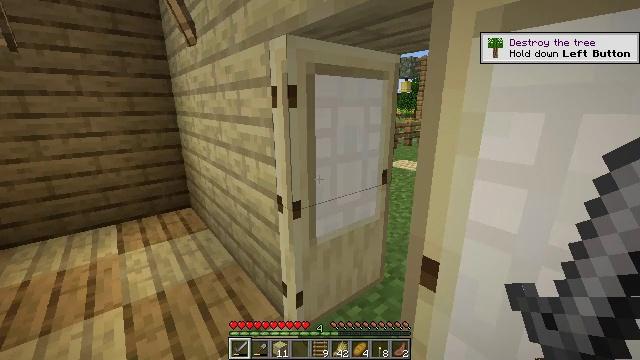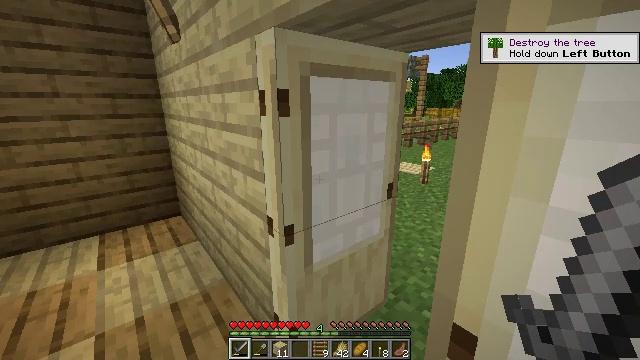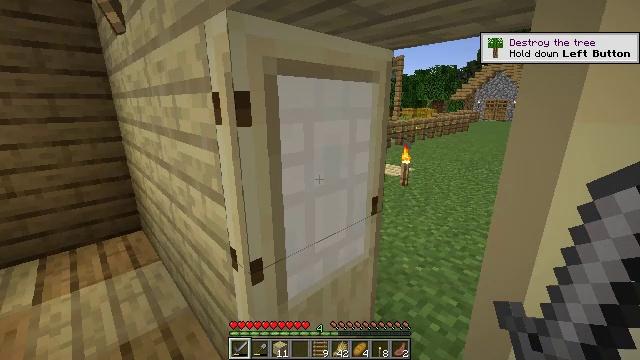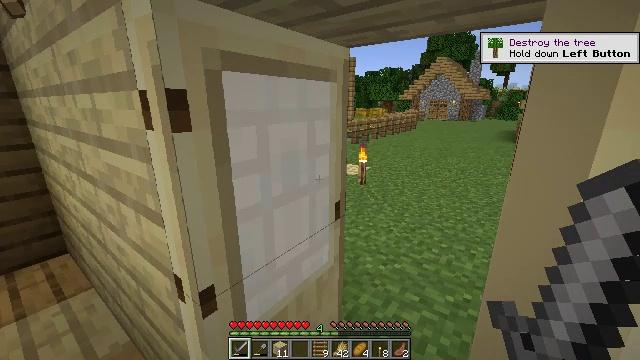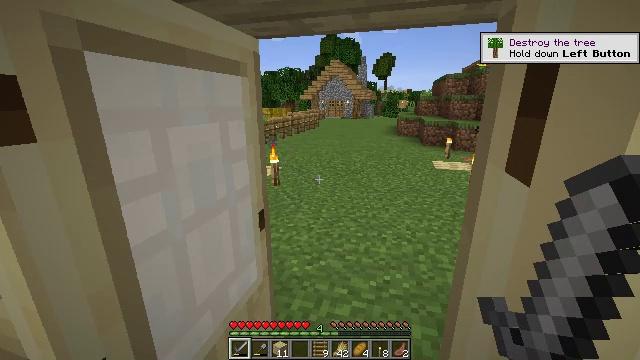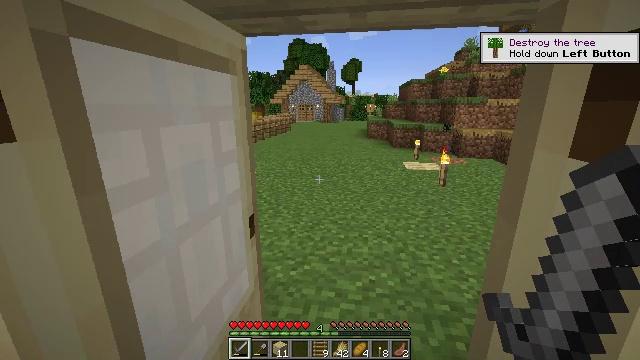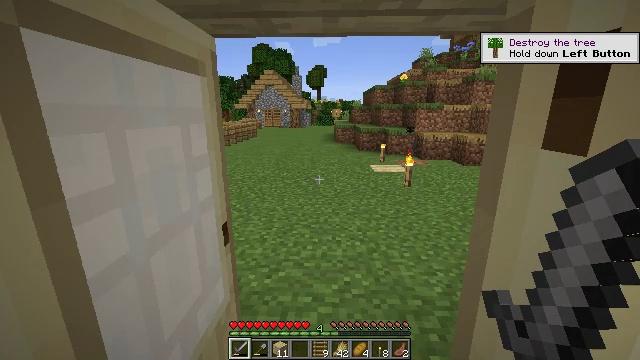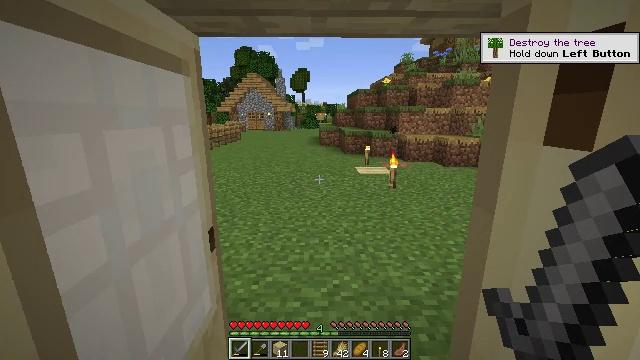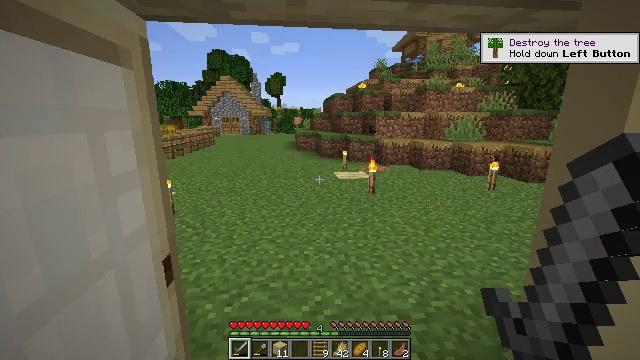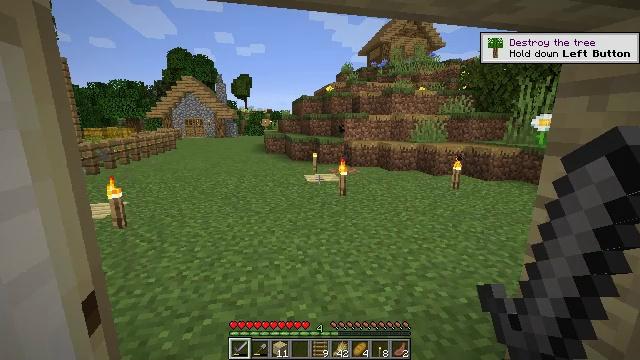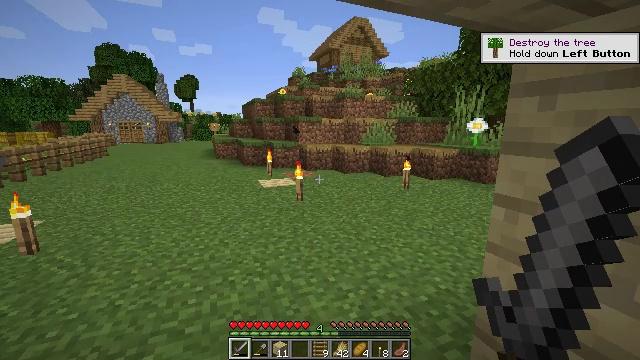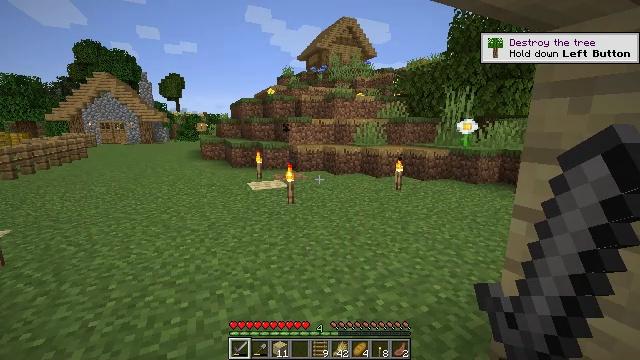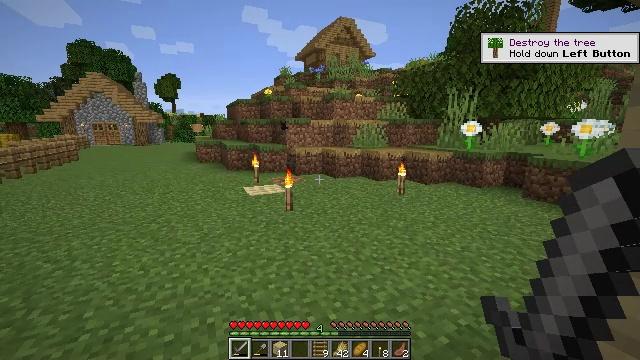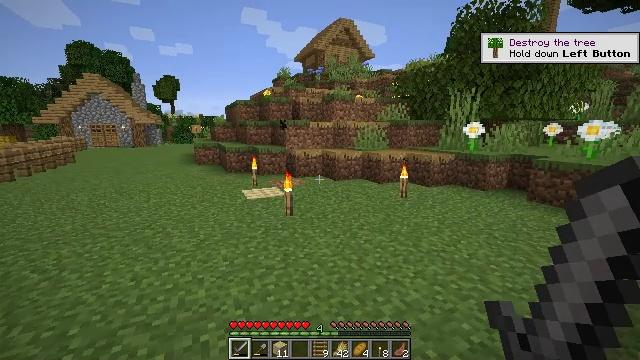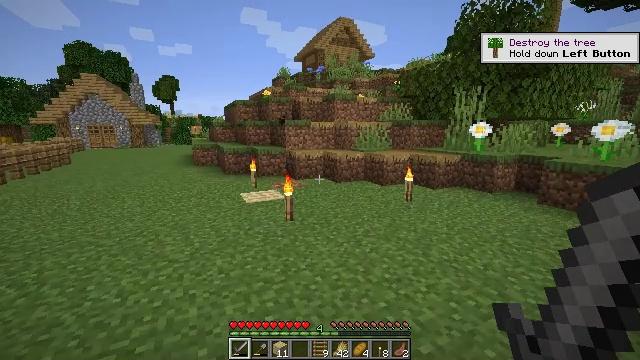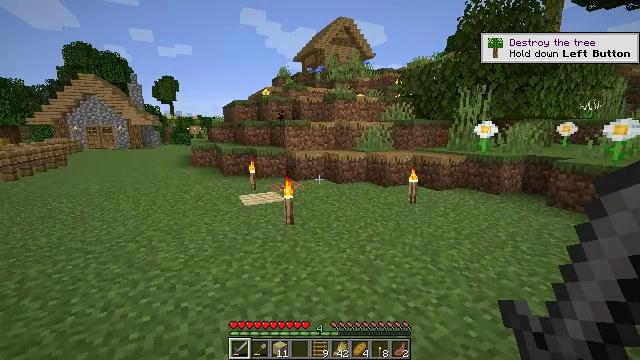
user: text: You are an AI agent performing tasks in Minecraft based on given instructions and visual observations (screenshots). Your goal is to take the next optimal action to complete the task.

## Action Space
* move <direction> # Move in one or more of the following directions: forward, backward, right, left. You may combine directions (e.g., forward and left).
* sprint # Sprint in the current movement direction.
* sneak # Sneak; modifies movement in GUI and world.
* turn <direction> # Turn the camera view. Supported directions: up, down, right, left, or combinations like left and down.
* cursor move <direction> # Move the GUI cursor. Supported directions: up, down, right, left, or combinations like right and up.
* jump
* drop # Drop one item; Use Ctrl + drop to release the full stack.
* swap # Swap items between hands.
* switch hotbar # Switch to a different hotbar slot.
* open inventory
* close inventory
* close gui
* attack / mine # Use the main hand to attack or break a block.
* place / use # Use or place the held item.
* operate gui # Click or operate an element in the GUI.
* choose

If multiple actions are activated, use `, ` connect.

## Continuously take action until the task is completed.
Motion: motion action
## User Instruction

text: Collect the oak planks from the structure.
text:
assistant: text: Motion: move forward
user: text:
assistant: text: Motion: move forward, turn right
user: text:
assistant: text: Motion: move forward, turn right
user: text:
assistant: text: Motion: move forward, turn right
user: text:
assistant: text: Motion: move forward, turn right
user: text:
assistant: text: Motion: move forward, turn right and up
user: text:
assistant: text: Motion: move forward, turn right
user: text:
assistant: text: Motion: move forward, turn right
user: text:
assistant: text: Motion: move forward, turn right
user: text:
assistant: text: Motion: move forward, turn right
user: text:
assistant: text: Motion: move forward, turn right
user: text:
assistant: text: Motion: move forward
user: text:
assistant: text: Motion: move forward
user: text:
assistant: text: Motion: move forward
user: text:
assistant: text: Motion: move forward
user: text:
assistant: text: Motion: move forward
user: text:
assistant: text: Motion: move forward
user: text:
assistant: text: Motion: move forward
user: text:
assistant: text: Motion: move forward, turn left and down
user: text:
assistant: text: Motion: turn left and down
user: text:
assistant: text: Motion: turn left and down
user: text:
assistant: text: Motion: turn left
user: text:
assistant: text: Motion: turn left and down
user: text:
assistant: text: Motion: turn left
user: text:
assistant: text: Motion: turn left
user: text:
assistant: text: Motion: turn left and down
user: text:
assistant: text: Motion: turn left and down
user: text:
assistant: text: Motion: turn left and down
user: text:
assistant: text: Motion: turn left
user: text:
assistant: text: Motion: turn left